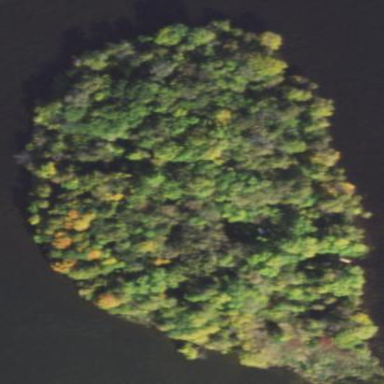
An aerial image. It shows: Islet surrounded by woodland.